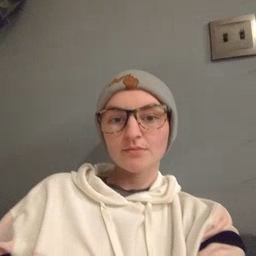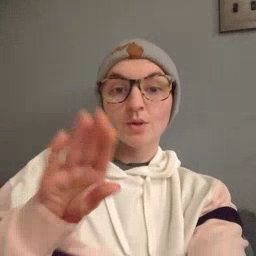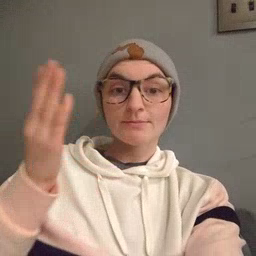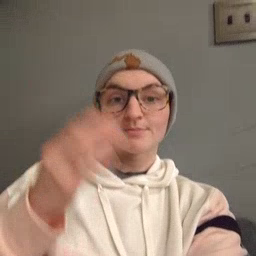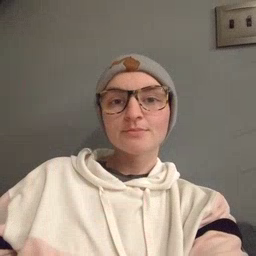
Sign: open